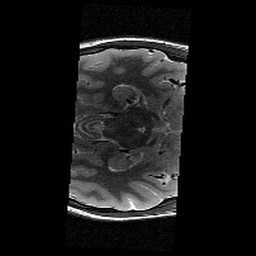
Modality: T2w
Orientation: axial
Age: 14
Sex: female
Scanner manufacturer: siemens
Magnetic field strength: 3 T
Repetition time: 9.23 s
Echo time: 0.067 s